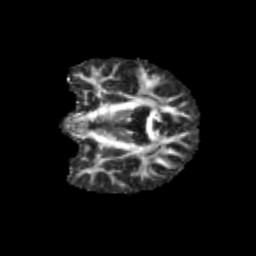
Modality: FA
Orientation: coronal
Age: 11
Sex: male
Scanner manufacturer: siemens
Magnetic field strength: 3 T
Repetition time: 3.8 s
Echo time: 0.07 s